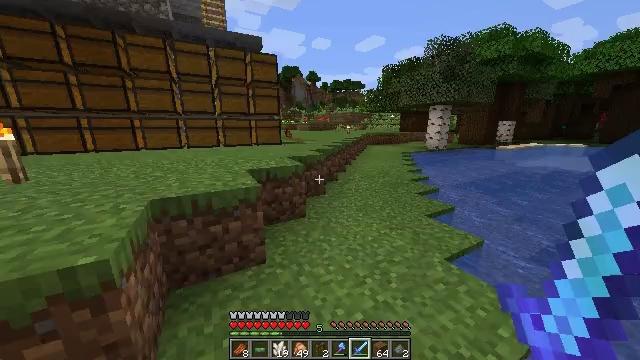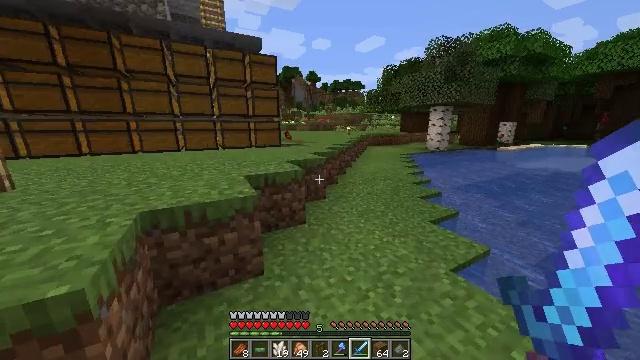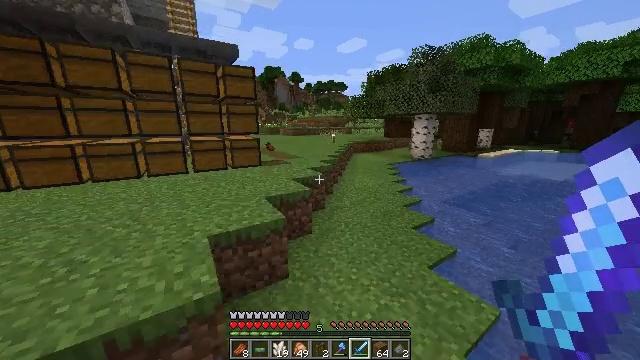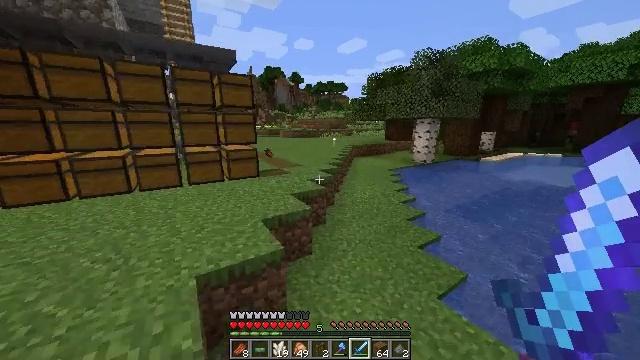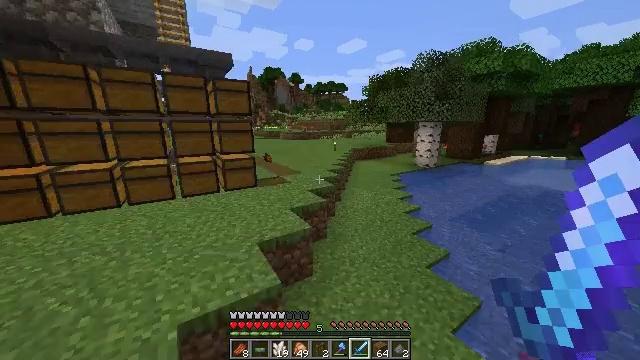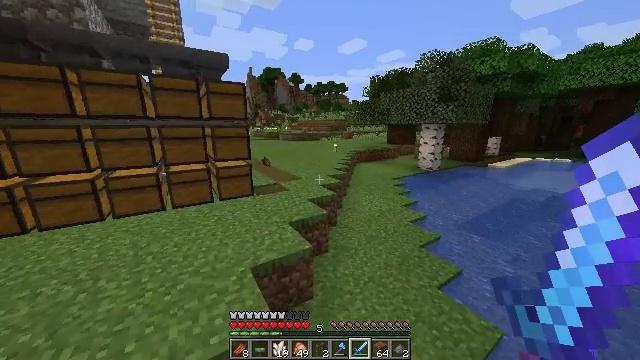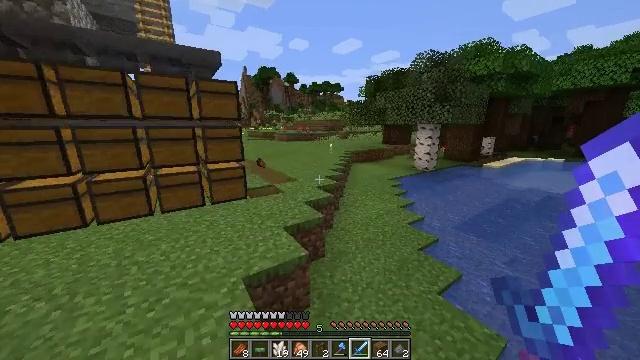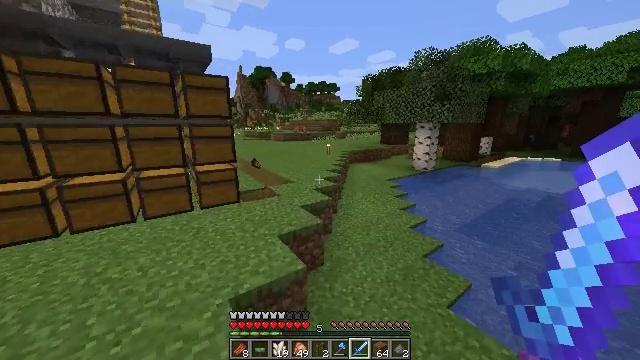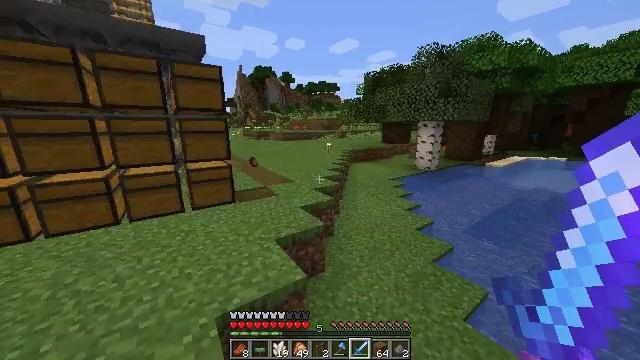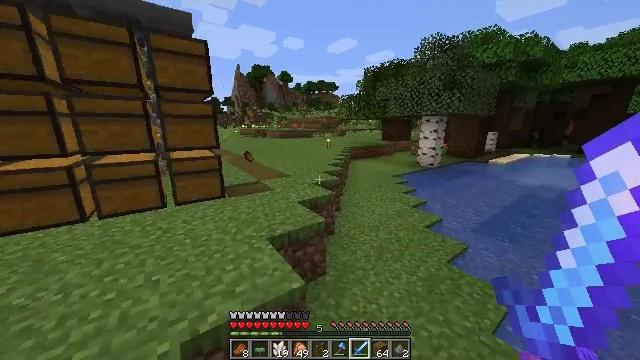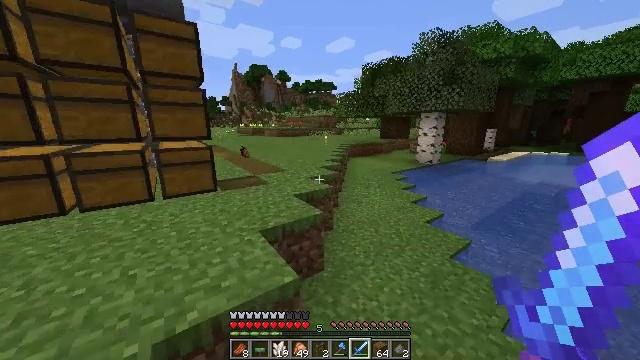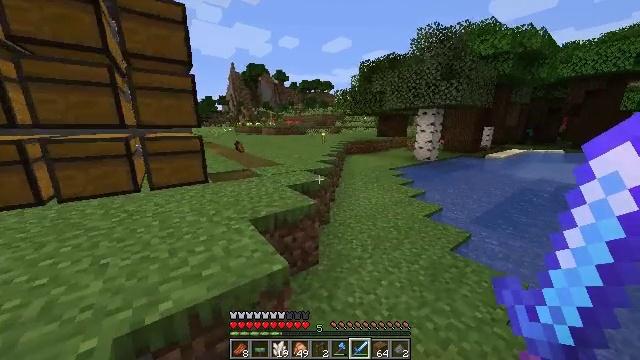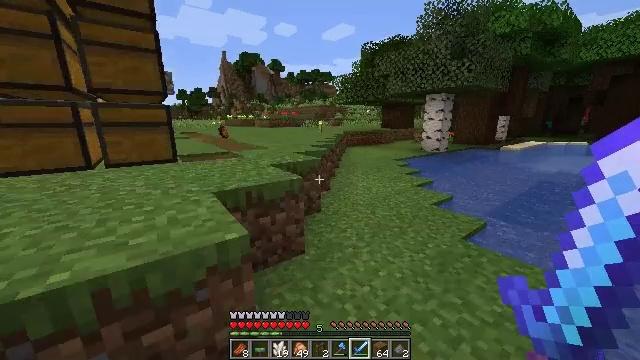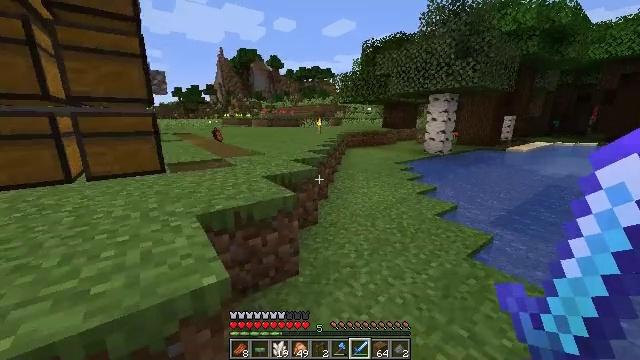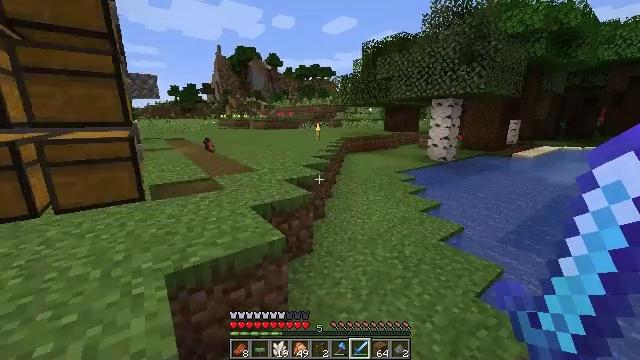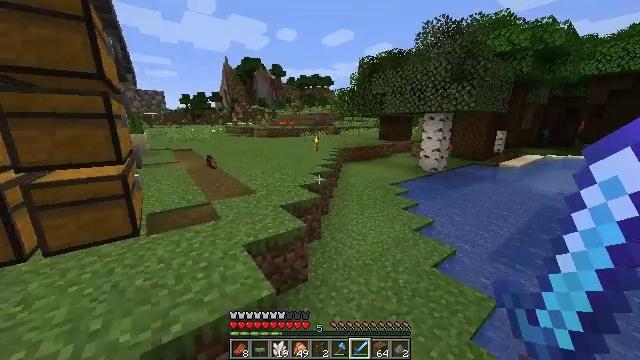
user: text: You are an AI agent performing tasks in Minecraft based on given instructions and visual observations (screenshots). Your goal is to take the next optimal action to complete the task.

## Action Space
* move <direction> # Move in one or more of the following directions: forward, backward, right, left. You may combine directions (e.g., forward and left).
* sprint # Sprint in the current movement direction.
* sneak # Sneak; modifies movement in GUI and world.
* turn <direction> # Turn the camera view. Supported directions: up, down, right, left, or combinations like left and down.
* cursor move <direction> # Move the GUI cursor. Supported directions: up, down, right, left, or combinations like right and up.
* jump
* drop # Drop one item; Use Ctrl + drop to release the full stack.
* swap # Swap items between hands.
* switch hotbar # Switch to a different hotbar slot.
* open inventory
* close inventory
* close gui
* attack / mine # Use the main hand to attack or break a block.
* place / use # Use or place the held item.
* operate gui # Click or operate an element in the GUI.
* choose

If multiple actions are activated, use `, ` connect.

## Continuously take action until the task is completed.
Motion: motion action
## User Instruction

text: Collect wheat crops.
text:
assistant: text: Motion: move forward, sprint, jump
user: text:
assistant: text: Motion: move forward, sprint, turn right, jump
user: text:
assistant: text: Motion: move forward, jump
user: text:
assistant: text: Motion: move forward, jump
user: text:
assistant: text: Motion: move forward, jump
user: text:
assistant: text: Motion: move forward, turn right, jump
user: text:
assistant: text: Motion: move forward, sprint, jump
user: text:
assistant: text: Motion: move forward, sprint, jump
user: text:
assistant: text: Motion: move forward, jump
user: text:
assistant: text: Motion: move forward, jump
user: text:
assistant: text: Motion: move forward, jump
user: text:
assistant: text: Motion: move forward, jump
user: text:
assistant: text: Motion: move forward, sprint, jump
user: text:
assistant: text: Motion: move forward, sprint, jump
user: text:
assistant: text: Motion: move forward, sprint, jump
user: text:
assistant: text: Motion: move forward, jump
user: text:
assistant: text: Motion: move forward, jump
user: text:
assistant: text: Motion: move forward, jump
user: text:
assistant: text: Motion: move forward, jump
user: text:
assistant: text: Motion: move forward, jump
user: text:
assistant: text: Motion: move forward, turn left, jump
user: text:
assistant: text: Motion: move forward, turn left, jump
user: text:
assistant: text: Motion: move forward, sprint, turn left and up, jump
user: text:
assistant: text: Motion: move forward, sprint, turn left and up, jump
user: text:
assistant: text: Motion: move forward, sprint, turn left and up, jump
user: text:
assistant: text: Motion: move forward, sprint, turn left, jump
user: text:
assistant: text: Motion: move forward, jump
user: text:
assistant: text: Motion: move forward, jump
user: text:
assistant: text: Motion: move forward, jump
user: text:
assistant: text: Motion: move forward, jump